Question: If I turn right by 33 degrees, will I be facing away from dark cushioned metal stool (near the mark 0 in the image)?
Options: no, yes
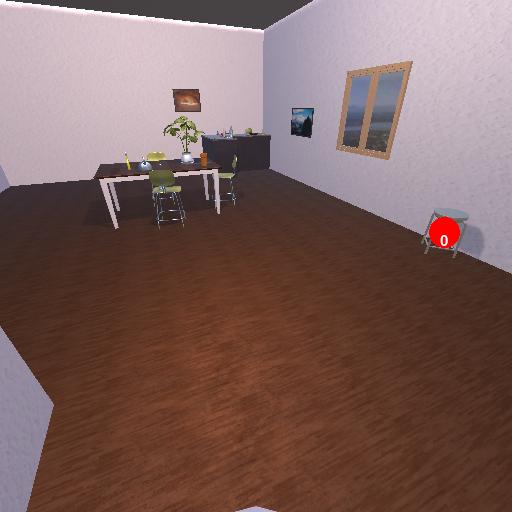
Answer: no